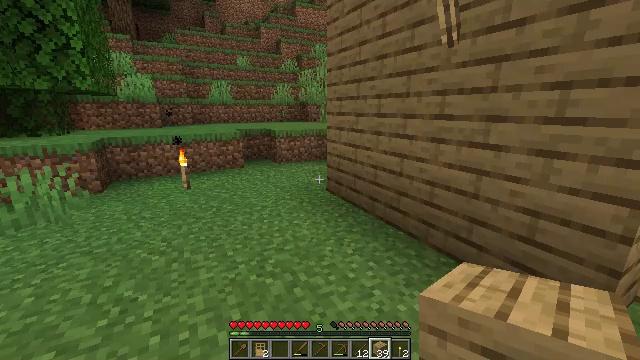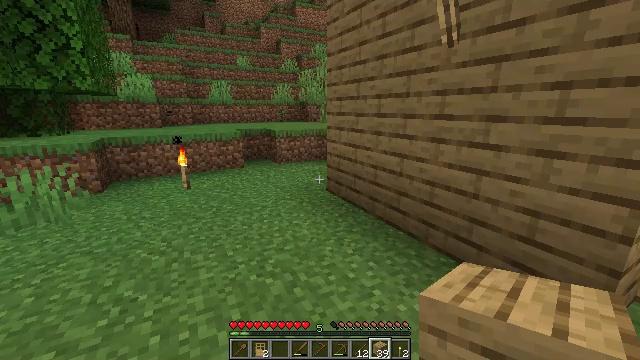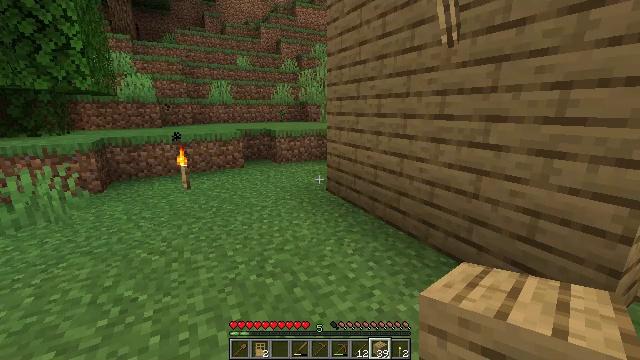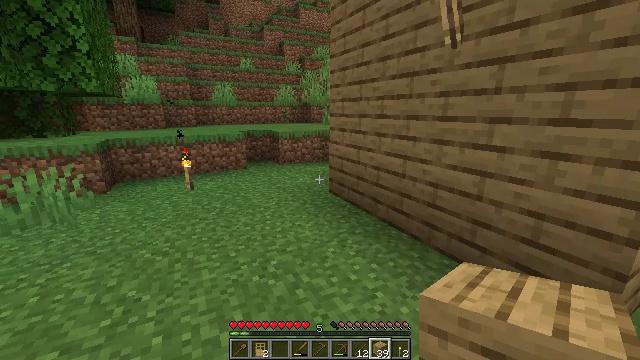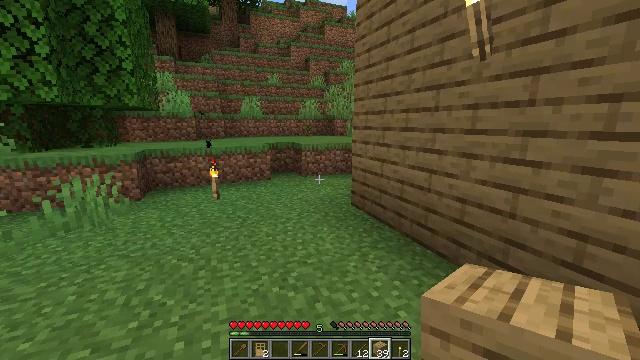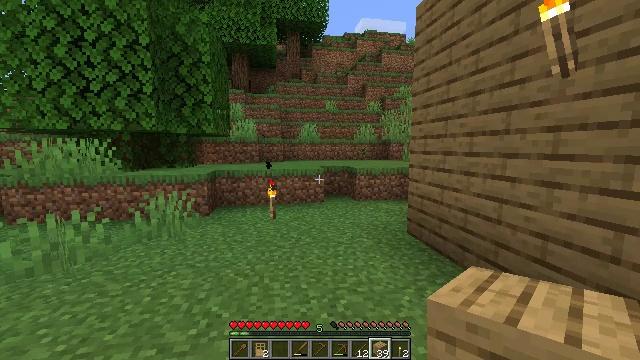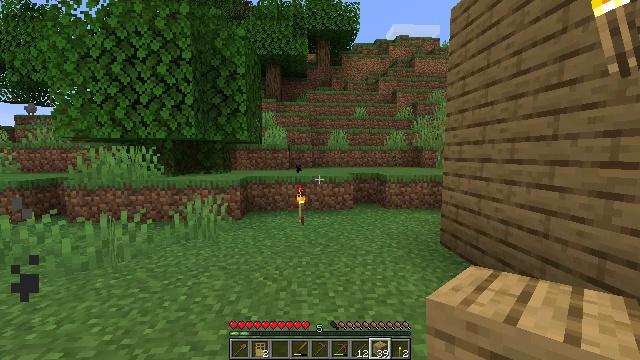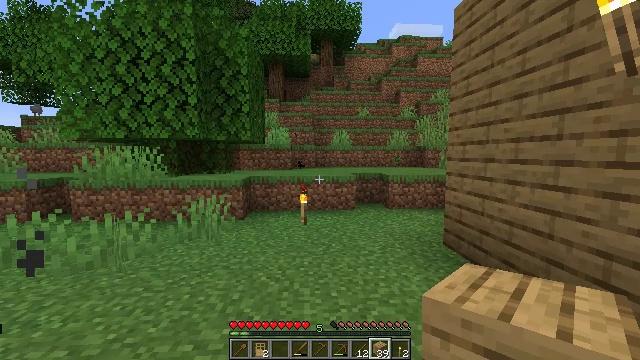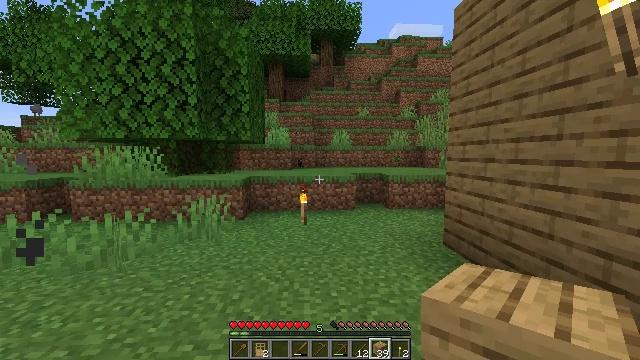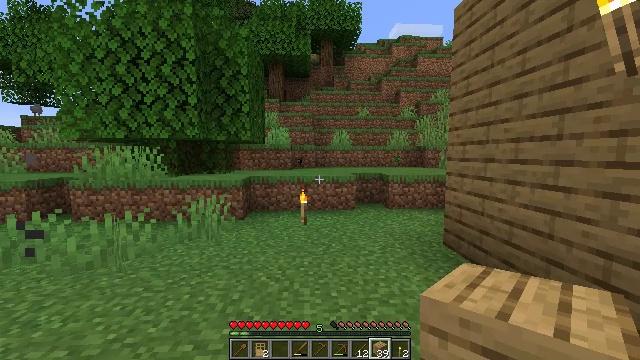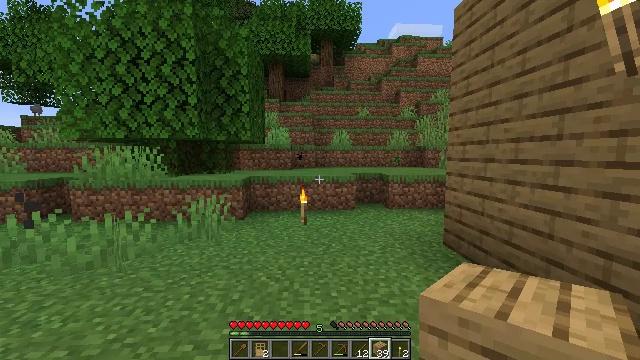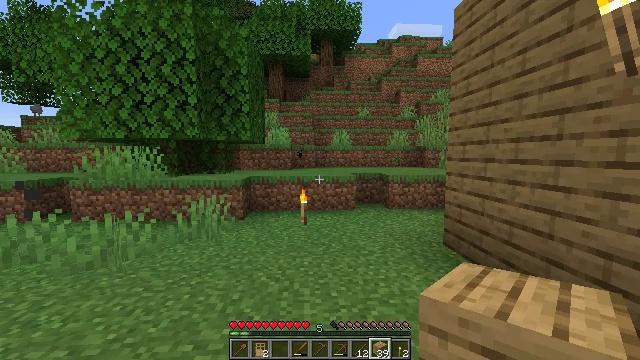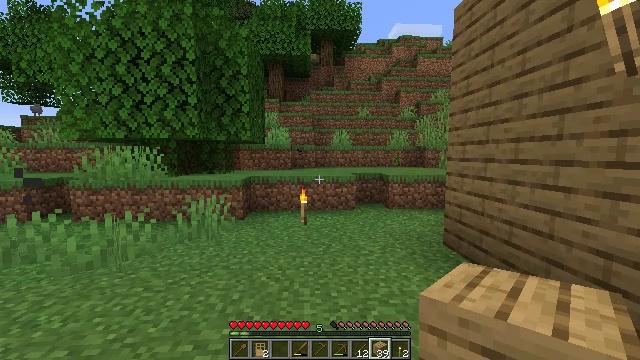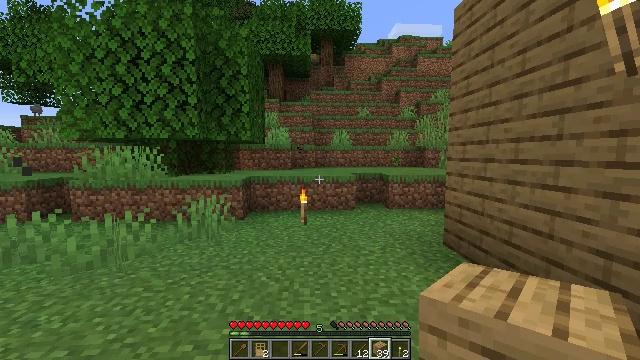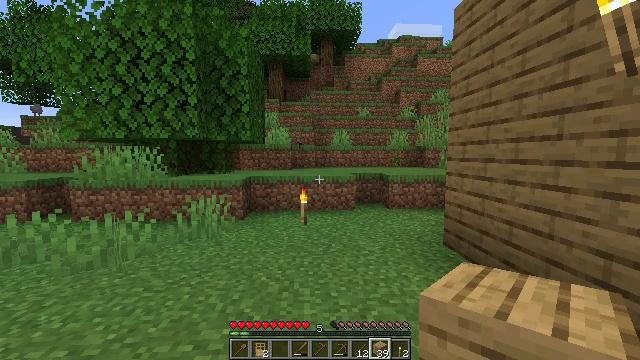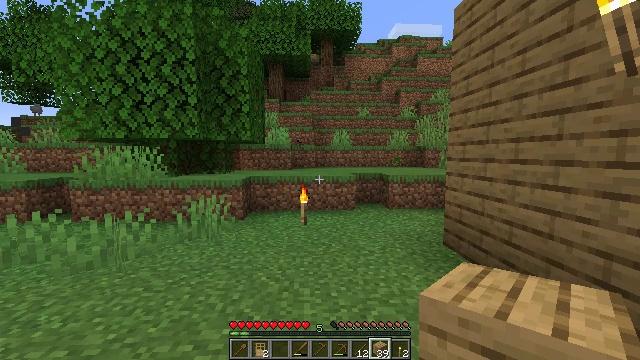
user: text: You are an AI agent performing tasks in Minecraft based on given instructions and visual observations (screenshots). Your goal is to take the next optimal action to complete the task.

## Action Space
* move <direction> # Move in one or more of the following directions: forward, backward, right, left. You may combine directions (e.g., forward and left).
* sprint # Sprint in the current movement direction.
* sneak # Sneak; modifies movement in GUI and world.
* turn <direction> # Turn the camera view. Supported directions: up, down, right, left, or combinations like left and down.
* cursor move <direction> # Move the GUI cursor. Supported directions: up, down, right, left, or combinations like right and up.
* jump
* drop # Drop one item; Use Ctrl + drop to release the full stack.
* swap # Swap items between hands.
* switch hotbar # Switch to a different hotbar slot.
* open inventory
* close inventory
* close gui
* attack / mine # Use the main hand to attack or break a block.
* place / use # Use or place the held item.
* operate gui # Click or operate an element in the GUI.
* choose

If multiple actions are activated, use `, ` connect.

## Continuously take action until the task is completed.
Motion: motion action
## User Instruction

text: Break the tree to get oak logs.
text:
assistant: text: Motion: no_op
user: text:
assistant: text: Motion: no_op
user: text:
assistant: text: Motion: no_op
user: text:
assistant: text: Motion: turn left and up
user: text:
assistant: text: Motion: turn left and up
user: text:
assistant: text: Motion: turn left and up
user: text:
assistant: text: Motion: no_op
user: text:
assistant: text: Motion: no_op
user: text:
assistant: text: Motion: no_op
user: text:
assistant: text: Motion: no_op
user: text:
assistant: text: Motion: no_op
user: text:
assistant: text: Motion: no_op
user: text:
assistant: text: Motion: no_op
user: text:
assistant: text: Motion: no_op
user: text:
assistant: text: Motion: no_op
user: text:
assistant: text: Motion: no_op
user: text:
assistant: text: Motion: turn right
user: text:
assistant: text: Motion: turn right and down
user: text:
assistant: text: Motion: no_op
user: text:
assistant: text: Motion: move forward
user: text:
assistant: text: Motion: move forward
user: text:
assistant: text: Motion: move forward
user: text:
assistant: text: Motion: move forward
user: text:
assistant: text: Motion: move forward, turn right
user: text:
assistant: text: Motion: move forward, turn right
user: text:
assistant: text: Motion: move forward
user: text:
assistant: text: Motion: move forward, turn right
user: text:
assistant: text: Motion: move forward, turn right
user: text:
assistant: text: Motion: move forward, turn right
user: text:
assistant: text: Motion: move forward, turn right